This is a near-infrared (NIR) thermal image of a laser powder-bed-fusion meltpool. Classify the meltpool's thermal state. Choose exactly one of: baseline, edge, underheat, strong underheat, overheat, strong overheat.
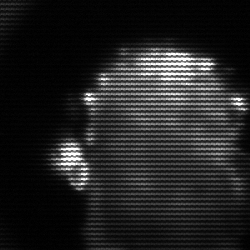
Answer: baseline